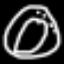
Label: donut